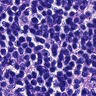
Metastatic tissue present: no